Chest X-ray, PA view. Patient: 65 years old, sex F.
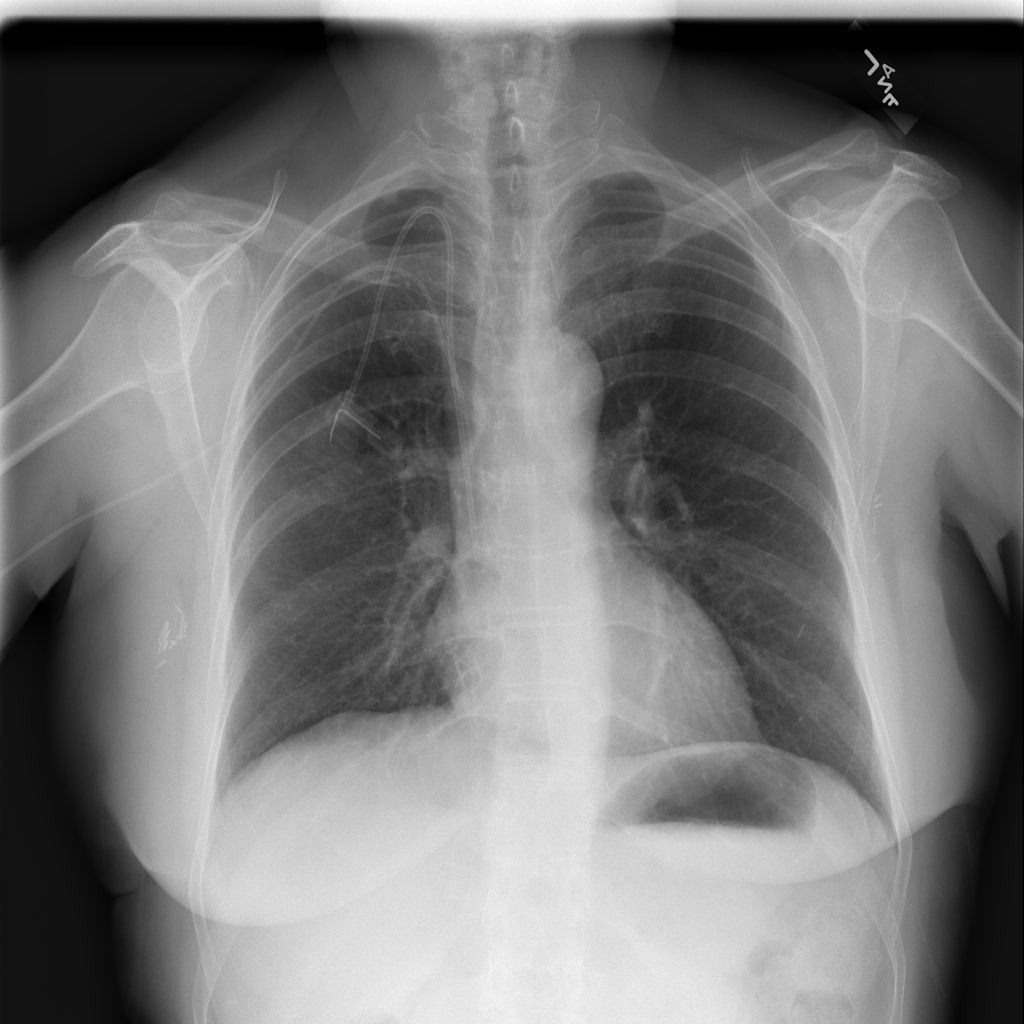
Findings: No Finding